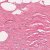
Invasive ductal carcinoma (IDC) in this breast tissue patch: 0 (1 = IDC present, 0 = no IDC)